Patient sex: M
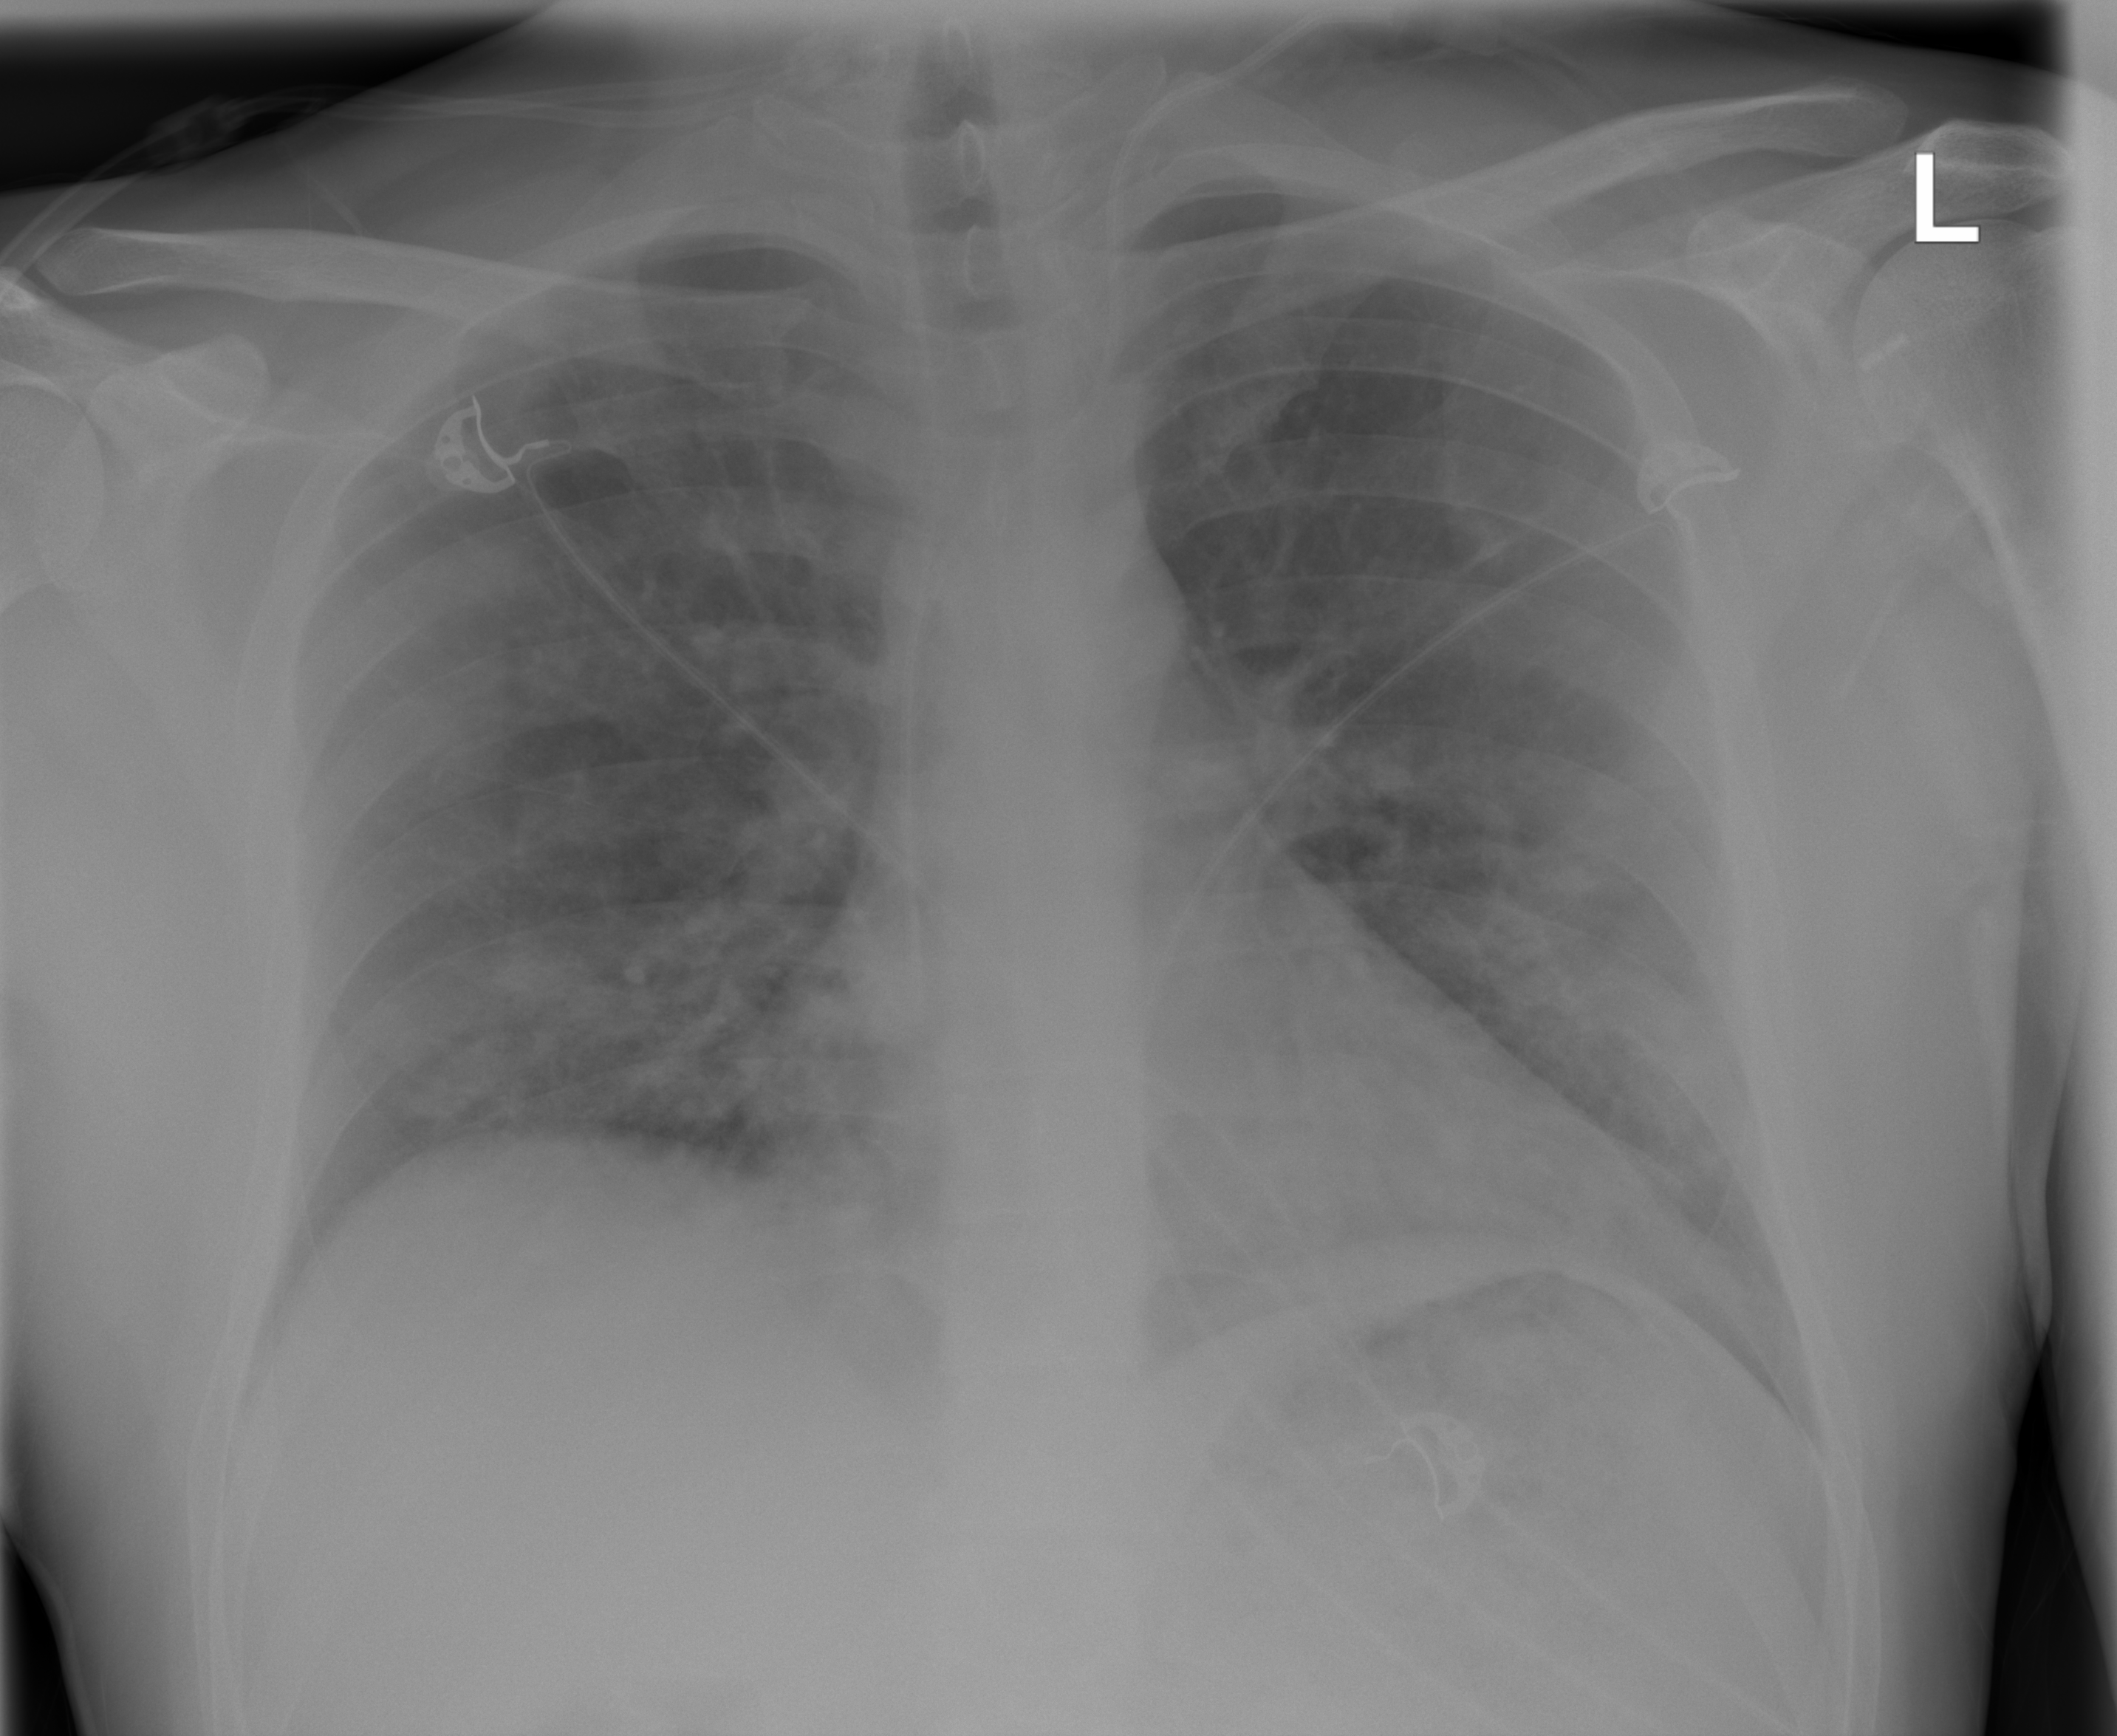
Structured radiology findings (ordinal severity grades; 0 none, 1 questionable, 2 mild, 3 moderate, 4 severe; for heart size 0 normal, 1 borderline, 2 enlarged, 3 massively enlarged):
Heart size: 0
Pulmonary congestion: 0
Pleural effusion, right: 0
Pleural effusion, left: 0
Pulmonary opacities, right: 2
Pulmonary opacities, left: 2
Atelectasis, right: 0
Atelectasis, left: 0